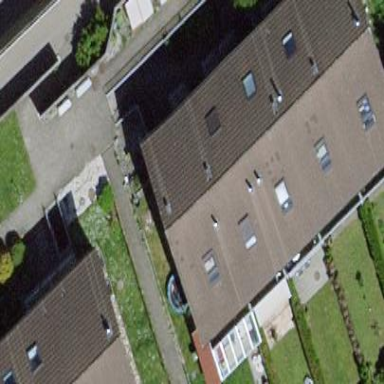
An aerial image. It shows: Terrace building.